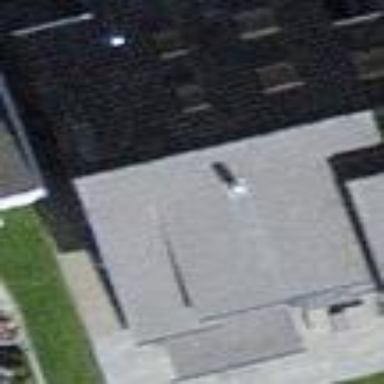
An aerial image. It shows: Building with tile roof.